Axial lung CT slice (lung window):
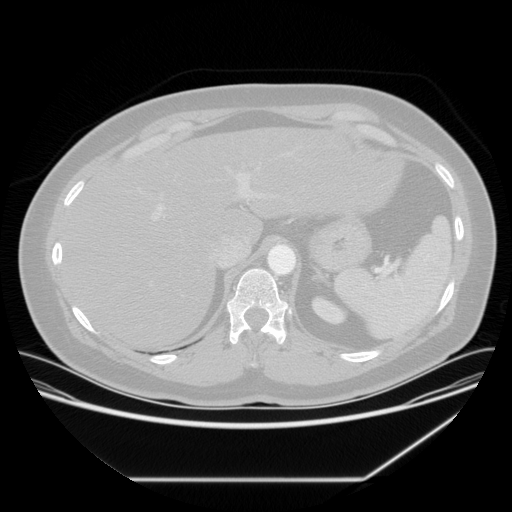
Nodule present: no